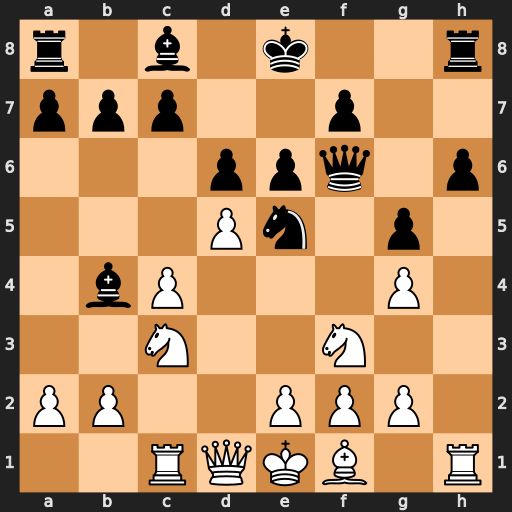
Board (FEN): r1b1k2r/ppp2p2/3ppq1p/3Pn1p1/1bP3P1/2N2N2/PP2PPP1/2RQKB1R
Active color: w
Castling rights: Kkq
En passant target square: -
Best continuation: Qa4+ Kf8 Qxb4